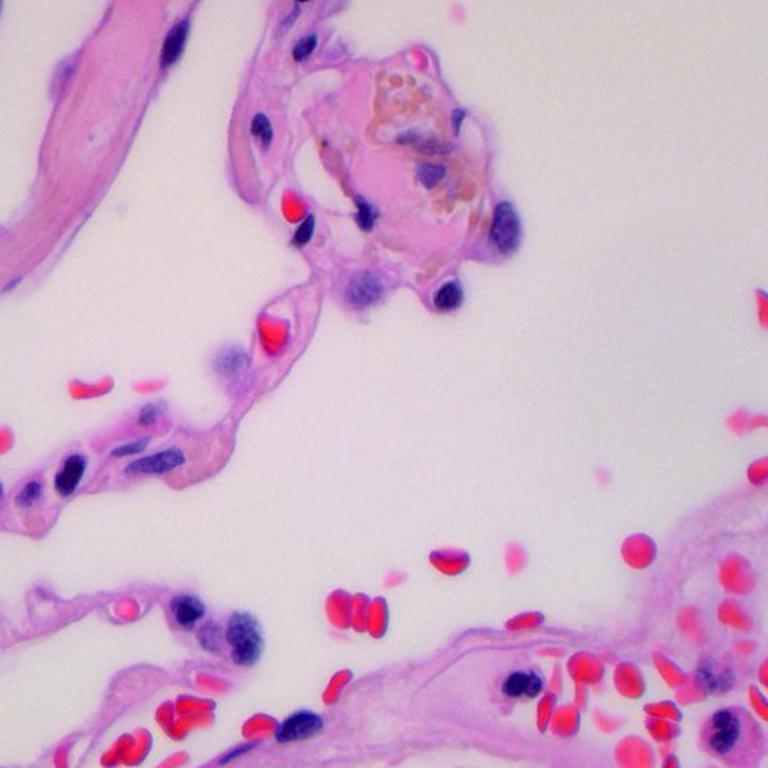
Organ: lung
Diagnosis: benign